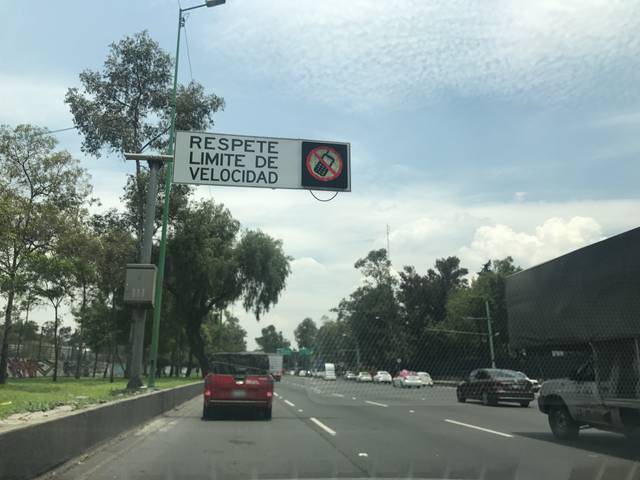
Region: Mexico
Coordinates: 19.483, -99.142